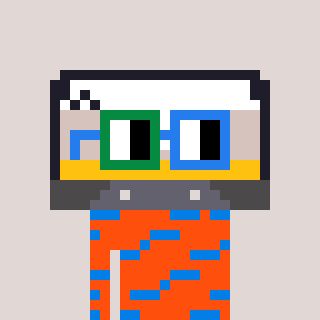
a pixel art character with square green and blue glasses, a cassette tape-shaped head and a orange-colored body on a warm background